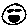
Label: smiley face